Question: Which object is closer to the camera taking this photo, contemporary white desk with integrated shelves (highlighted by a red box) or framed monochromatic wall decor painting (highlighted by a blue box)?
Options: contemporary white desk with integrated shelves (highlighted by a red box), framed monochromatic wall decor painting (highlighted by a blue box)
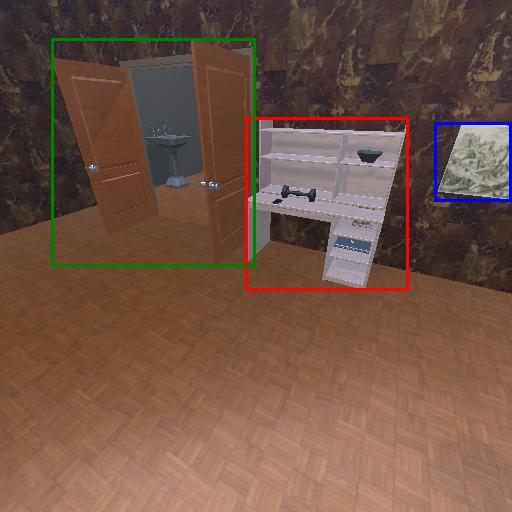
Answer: contemporary white desk with integrated shelves (highlighted by a red box)